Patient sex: F
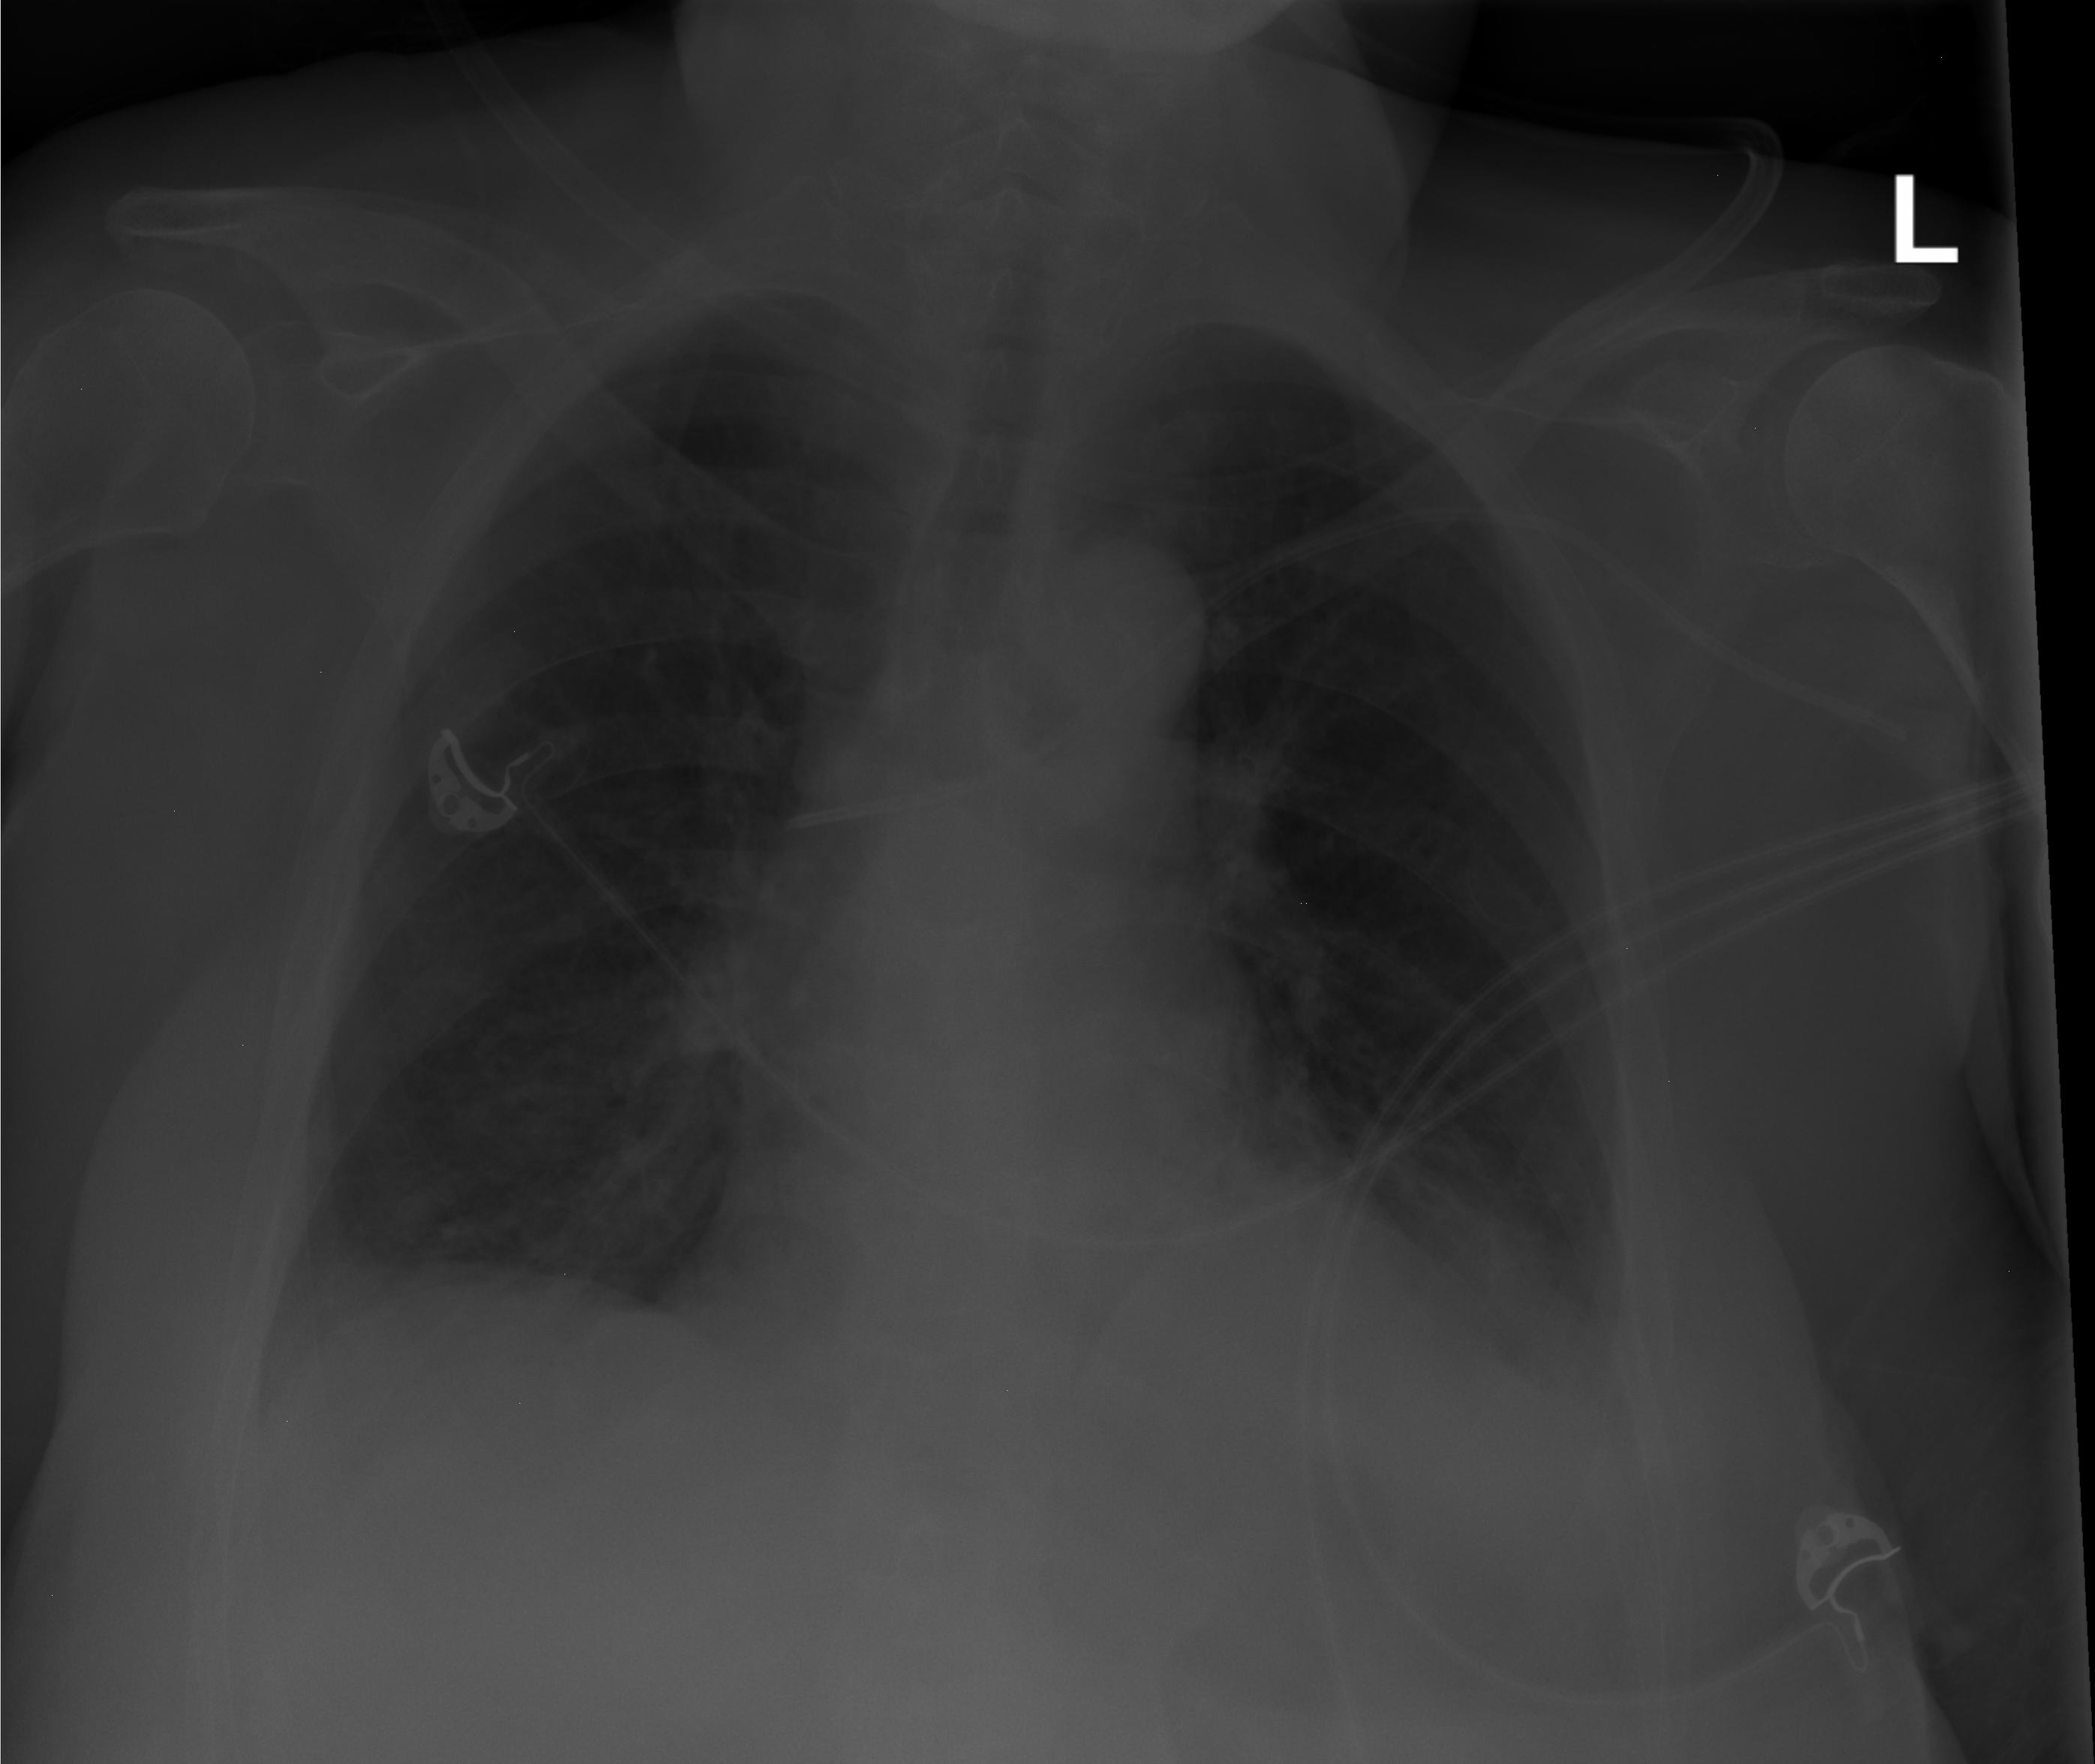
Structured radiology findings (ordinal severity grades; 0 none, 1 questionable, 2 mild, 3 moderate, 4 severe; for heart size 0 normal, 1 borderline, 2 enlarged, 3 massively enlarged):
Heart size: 1
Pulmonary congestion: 0
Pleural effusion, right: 0
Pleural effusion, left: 2
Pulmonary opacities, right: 0
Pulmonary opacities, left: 0
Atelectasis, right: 0
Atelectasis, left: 2